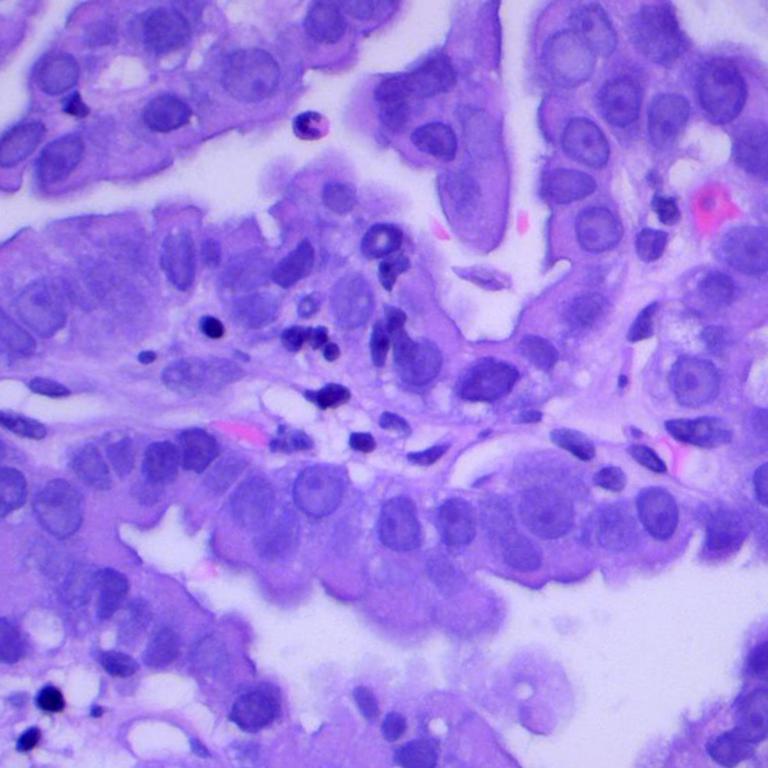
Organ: lung
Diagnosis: adenocarcinomas